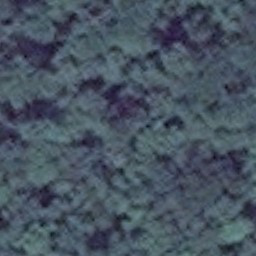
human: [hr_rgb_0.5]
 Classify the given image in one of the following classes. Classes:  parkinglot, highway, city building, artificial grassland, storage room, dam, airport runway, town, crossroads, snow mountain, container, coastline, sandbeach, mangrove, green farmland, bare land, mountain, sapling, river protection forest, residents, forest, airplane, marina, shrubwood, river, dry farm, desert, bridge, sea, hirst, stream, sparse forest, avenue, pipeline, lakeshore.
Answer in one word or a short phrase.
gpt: forest